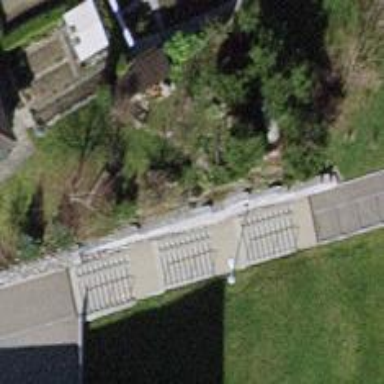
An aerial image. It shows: Asphalt steps along the road.